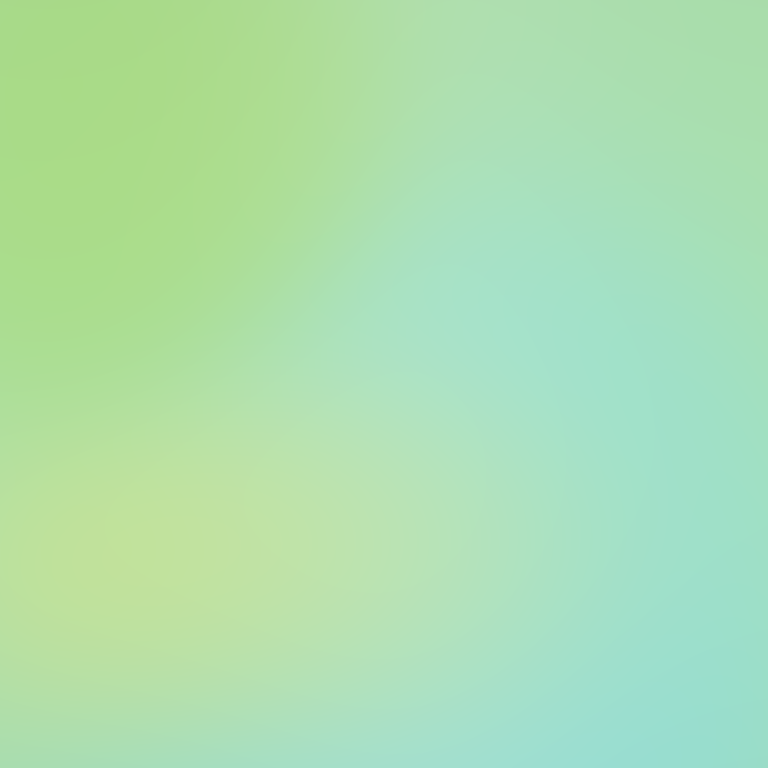
Abstract light effect, smooth gradient from soft green to light blue, calm atmosphere, diffuse light, no room, no furniture, no objects.